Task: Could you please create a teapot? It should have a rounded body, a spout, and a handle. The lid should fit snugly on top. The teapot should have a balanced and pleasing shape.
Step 240:
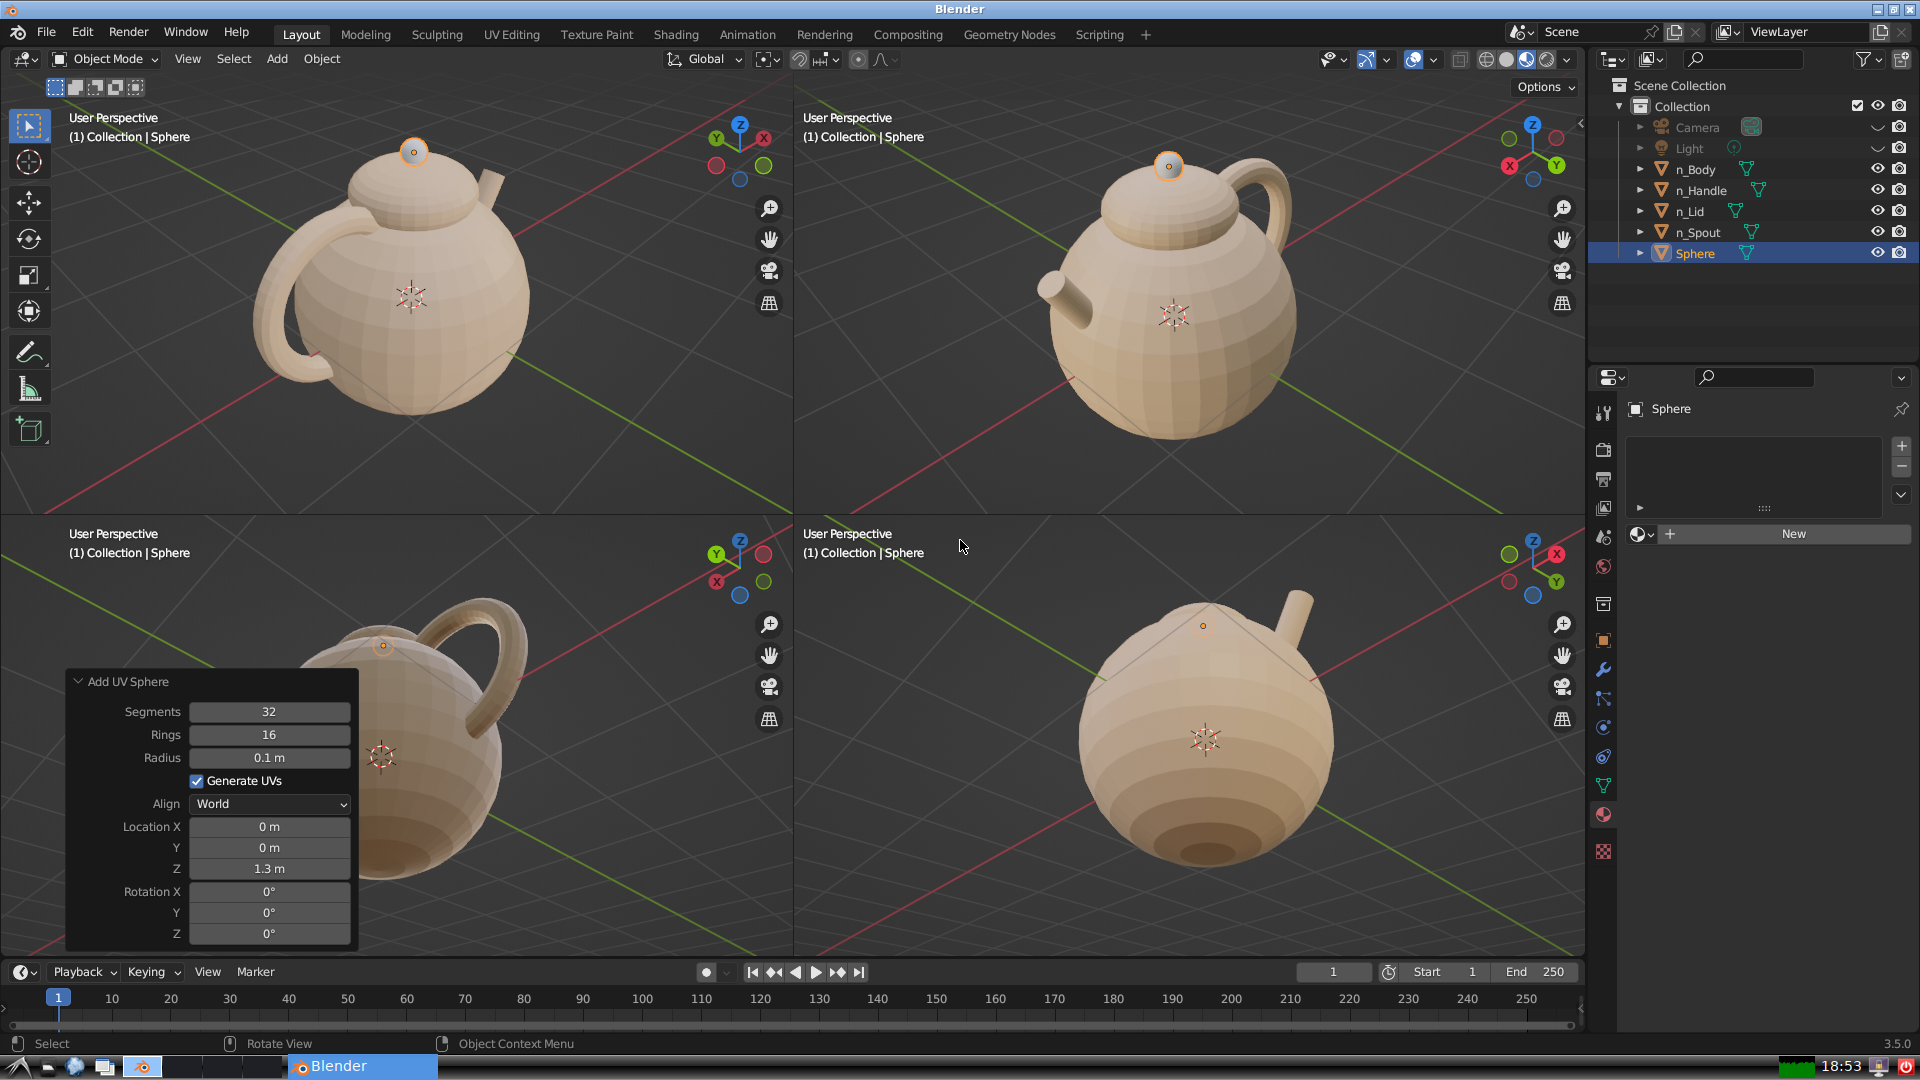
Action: {"key_press": ['Ctrl, Home']}